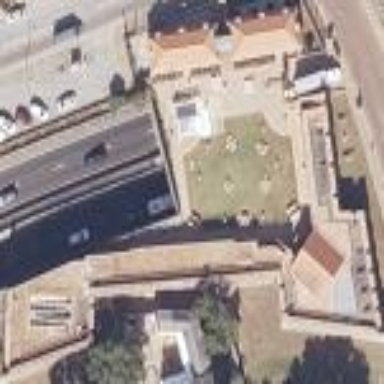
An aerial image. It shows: Museum housed in historic fort building.